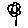
Label: flower